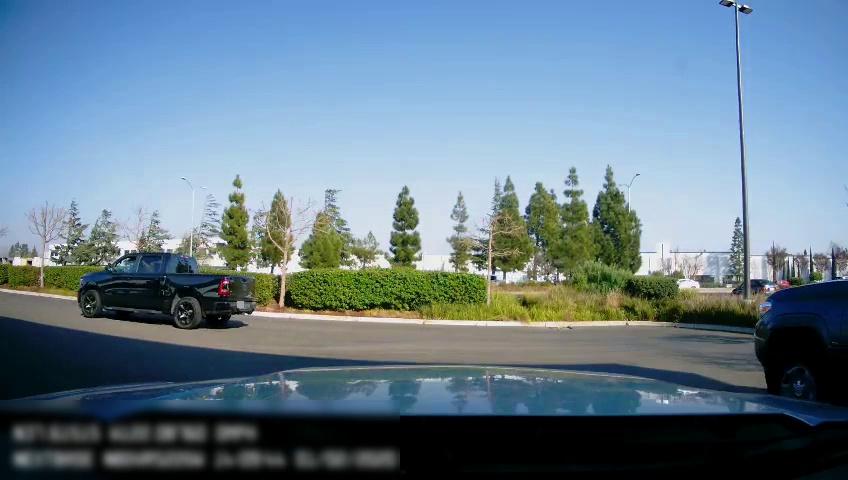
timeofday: Day
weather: Sunny
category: Drivable Space
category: Vehicles | Truck
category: Vehicles | Car
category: Vehicles | Car
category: Vehicles | Car
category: Vehicles | Car